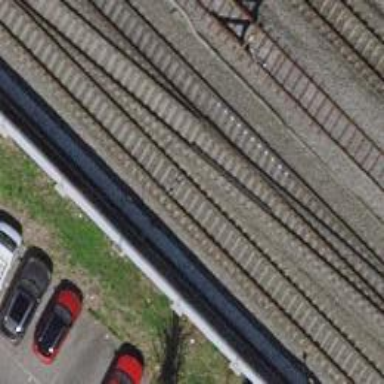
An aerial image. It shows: Railway track with electrified contact lines. This is siding track.